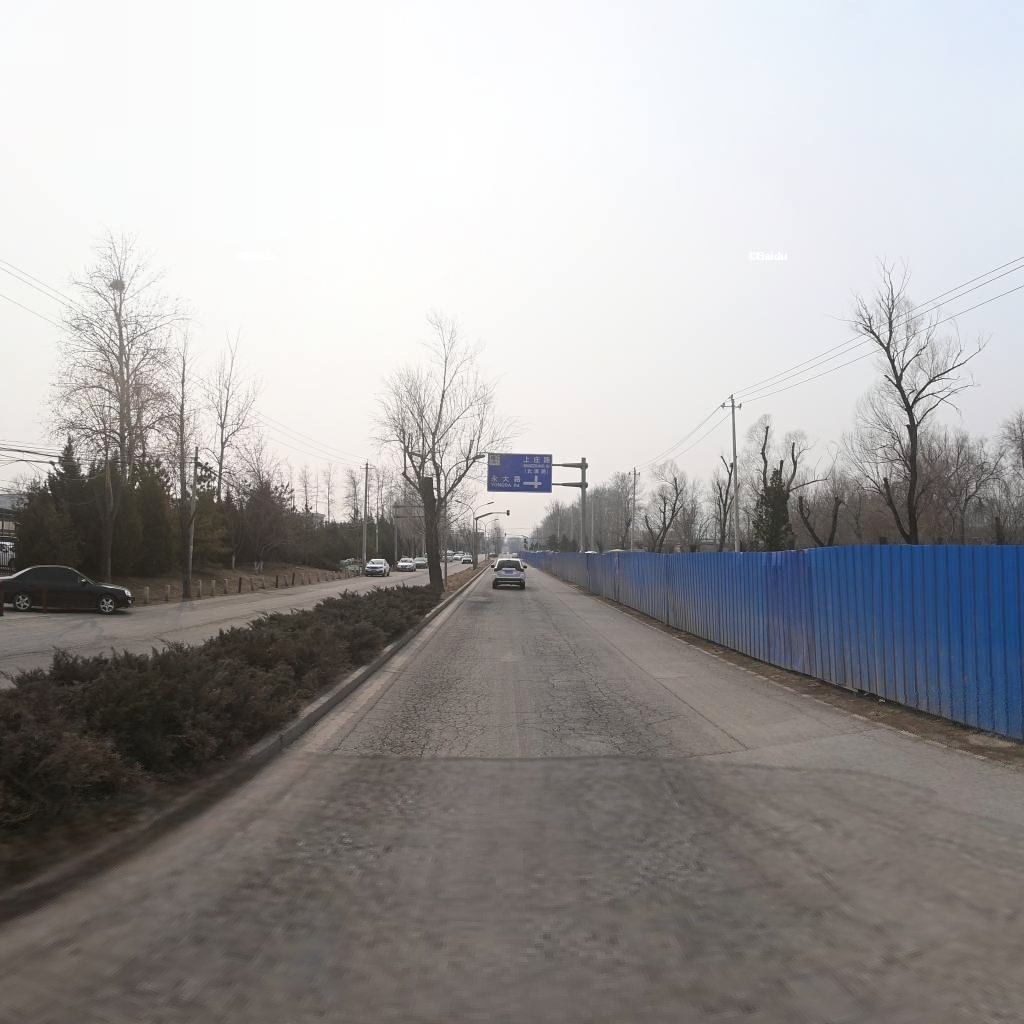
Region: Haidian
Road damage annotations: alligator crack